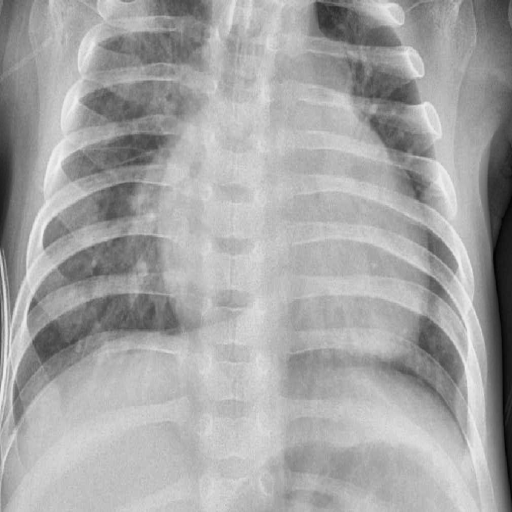
Finding: PNEUMONIA